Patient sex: M
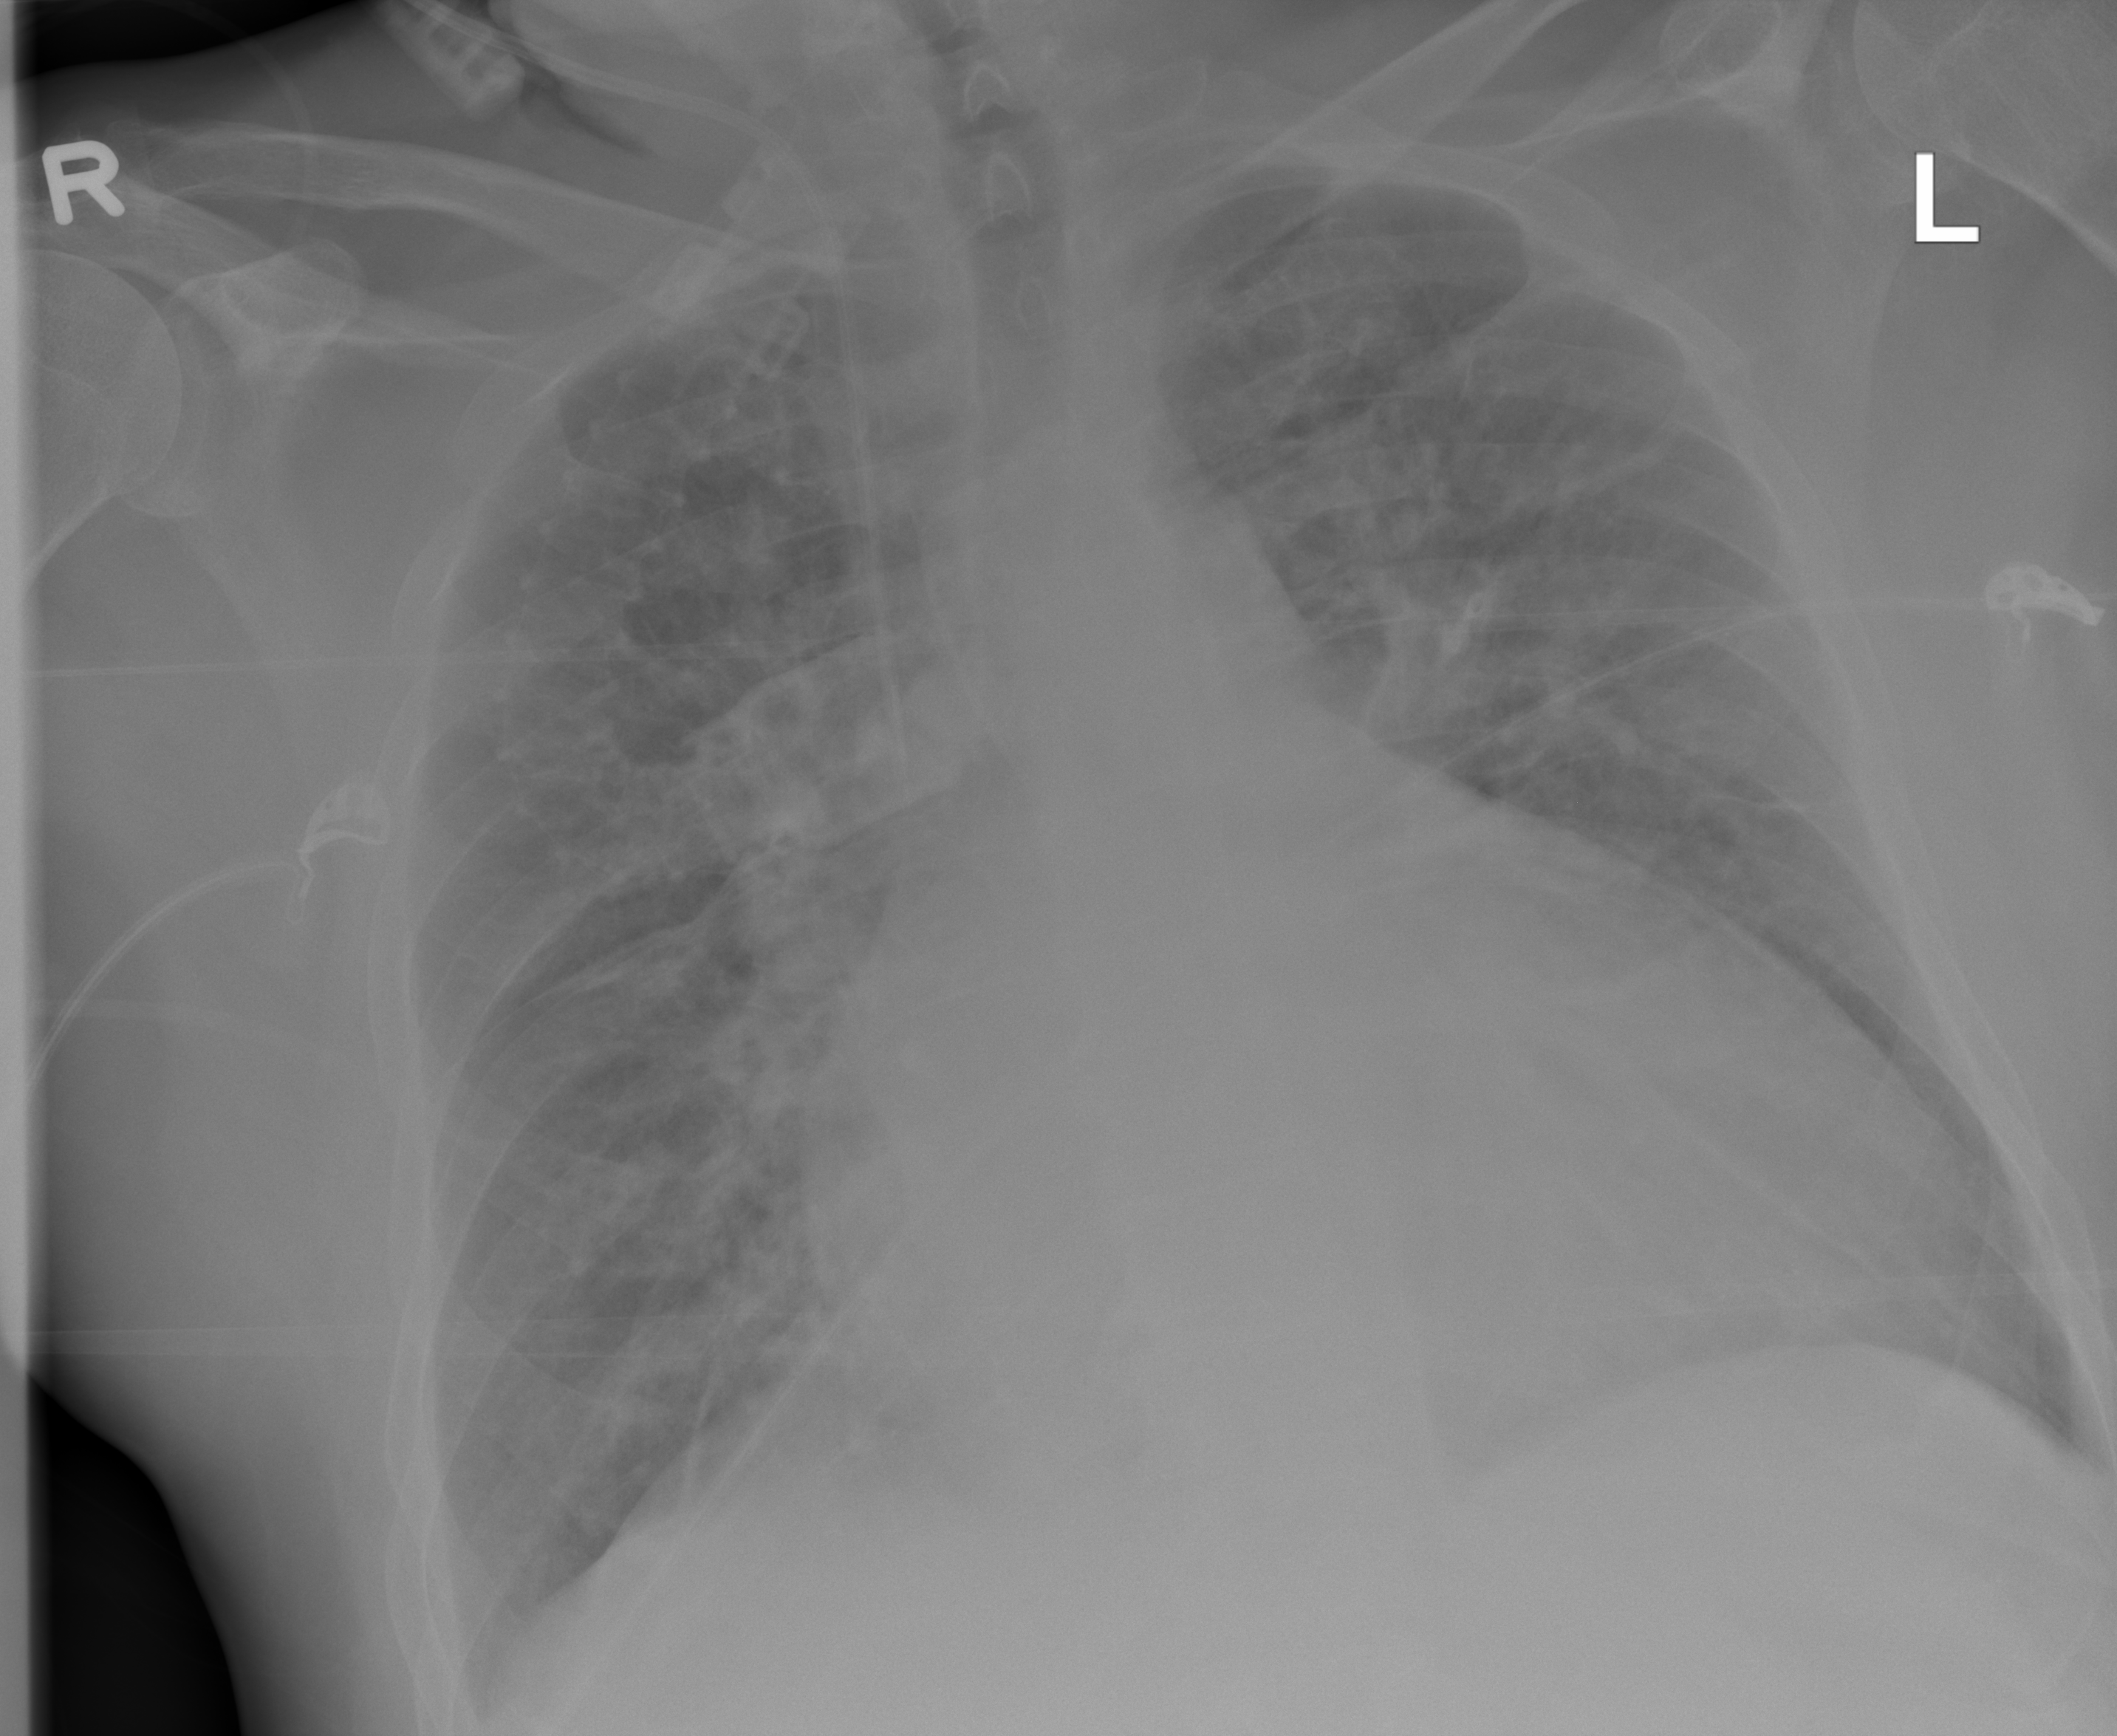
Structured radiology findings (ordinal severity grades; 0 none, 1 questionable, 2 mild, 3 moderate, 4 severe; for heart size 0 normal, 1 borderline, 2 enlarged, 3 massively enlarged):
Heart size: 3
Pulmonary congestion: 0
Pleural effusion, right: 1
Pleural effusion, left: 1
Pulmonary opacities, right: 2
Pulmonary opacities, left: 0
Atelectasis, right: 2
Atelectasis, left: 1